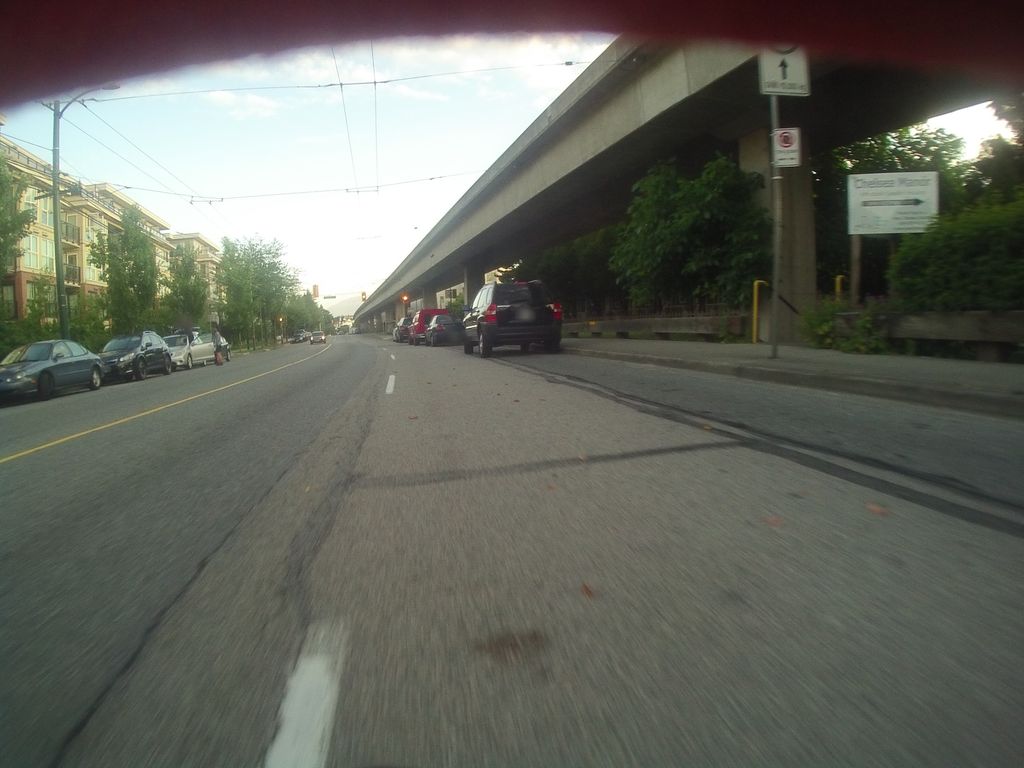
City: vancouver